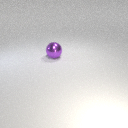
large purple metal sphere